Question: I am creating my first azure function on VS 2019. When I try to run, it comes with this error:

I am using OS win 10. And the version of my VS is 16.4.29728.190. What kind of role does the Storage Emulator play in the azure function? Why am I encountering this problem, is it that I haven't configured the azure function? How to fix it?
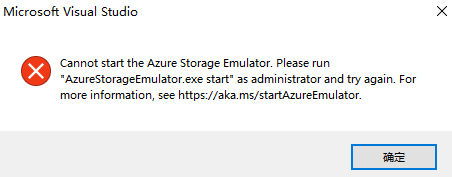
Answer: Updating the answer, I found that the more common situation is port occupation. If you encounter this problem, you can query the usage of port 10000 and then kill the process occupying the port.
First, search:
'''
netstat -p tcp -ano | findstr :10000
'''
Then, kill:
'''
taskkill /T /F /PID yourPID
'''
There is also a rare case in which you can avoid the problem by simply crossing off the error window.
The problem you encountered is accidental. It has nothing to do with the function configuration. The problem is that the related component has a problem. Reinstalling it can solve the problem.
It 's not a difficult issue to troubleshoot, it 's just a bit frustrating that it happens in the first place.
1, Obviously, you first need to ensure that the Azure Storage Emulator is installed on your machine. This is part of the Azure SDK, so you should be OK if you've installed that. However, you can install the emulator as a stand -alone app. To check if it is installed on your machine, click on Windows Start and type "Azure Storage Emulator".
2, If the application is displayed in your Start menu, you can go ahead and run it manually. This will invoke a console window that will inform you of the emulator being ready to be used.
3.If the application is not displayed in your Start menu, either install the full Azure SDK or the stand-alone Azure Storage Emulator app, as explained earlier.
4, For more information, navigate to Microsoft 's docs <URL>.